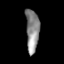
Tissue: skin
Cell type: Fibroblasts
Senescence score: 0.742
Nuclear area (px): 562
Mean DAPI intensity: 137.637